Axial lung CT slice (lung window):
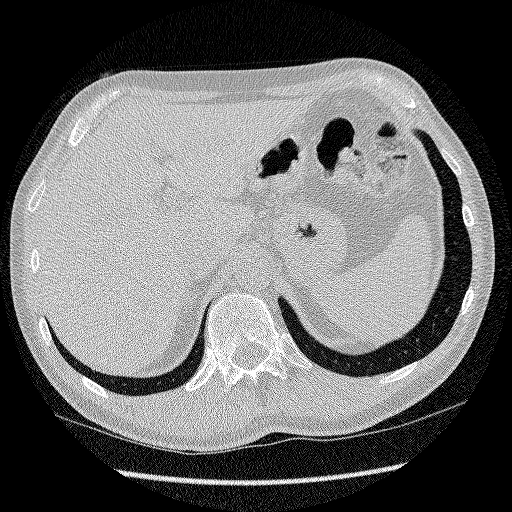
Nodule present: no